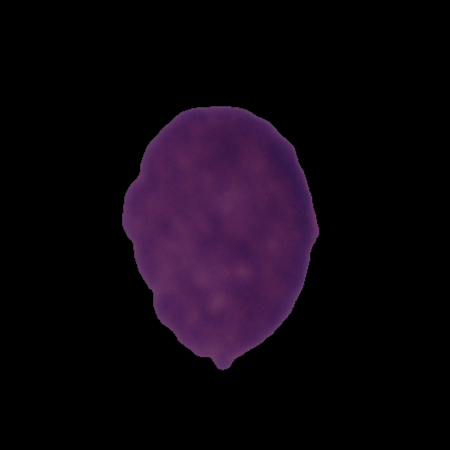
Label: healthy